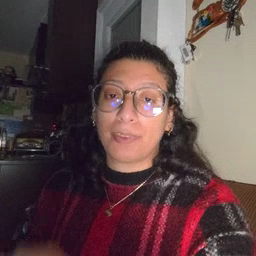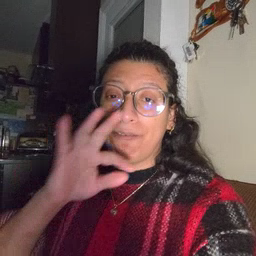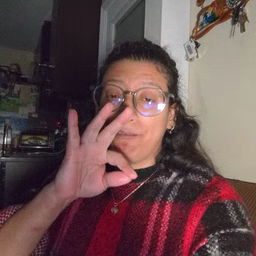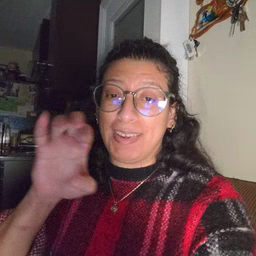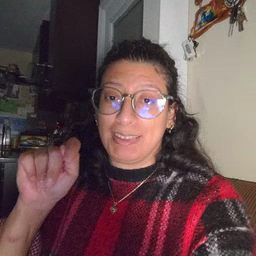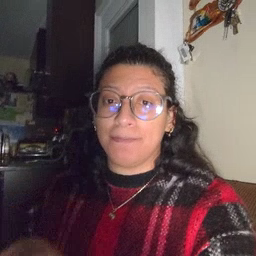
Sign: feet